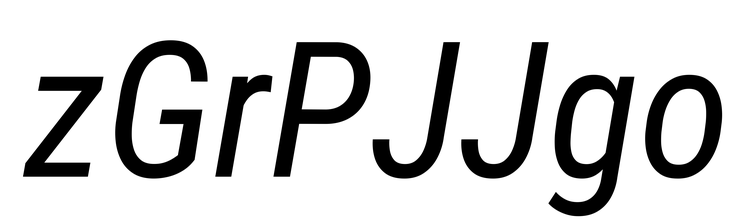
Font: Roboto-Italic_Condensed_Italic